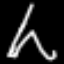
Label: The Eiffel Tower